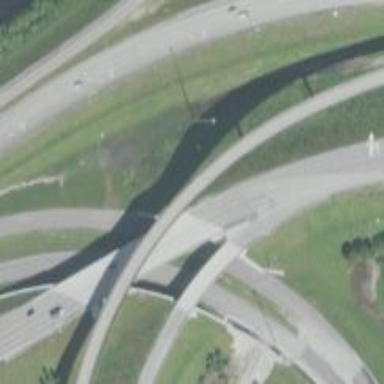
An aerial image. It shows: Bridge over motorway.